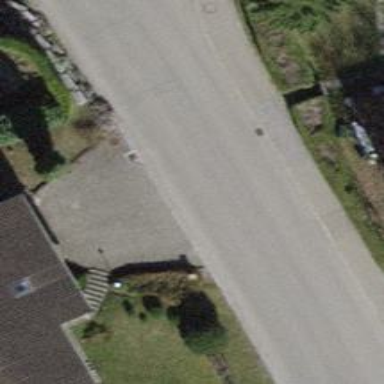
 with on-street parking on the left side and half on-kerb parking on the right side."